Question: i got 5 divs and 4 of them got:
'''
4divs{width:150px; height:100px; float:left;}
'''
and the mid div:
'''
midDiv{width:200px; height:200px; float:left;}
'''
and the container:
'''
container{width:500px; height:200px;}
'''
what i want is:

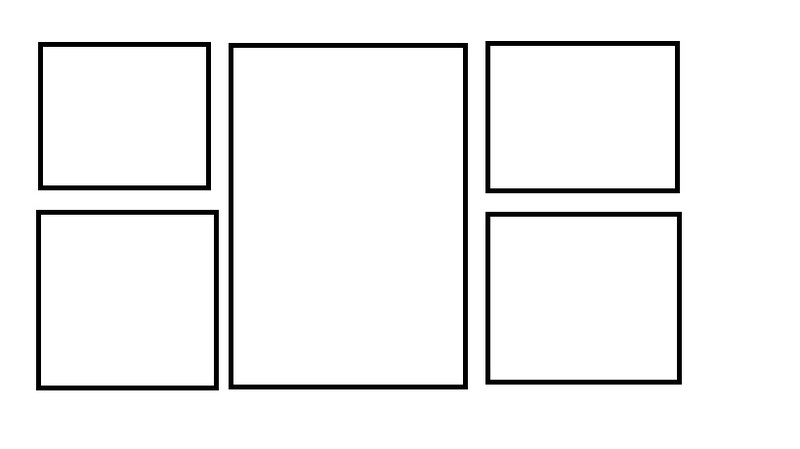
Answer: Give your '#container{position:relative;}' and than for each of your divs give absolute positioning:
'''
div:nth-child(1){position:absolute; top:0; left:0;}
div:nth-child(2){position:absolute; top:100px; left:0;}
div:nth-child(3){position:absolute; top:0; left:100px;}
div:nth-child(4){position:absolute; top:0; right:0;}
div:nth-child(5){position:absolute; top:100px; right:0;}
'''